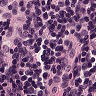
Metastatic tissue present: no